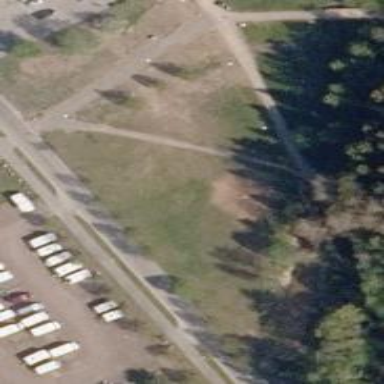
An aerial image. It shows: Disc golf basket.